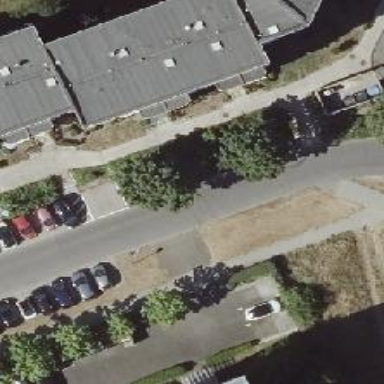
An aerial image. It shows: Residential road with asphalt surface. There are separate sidewalks on both sides of the road.